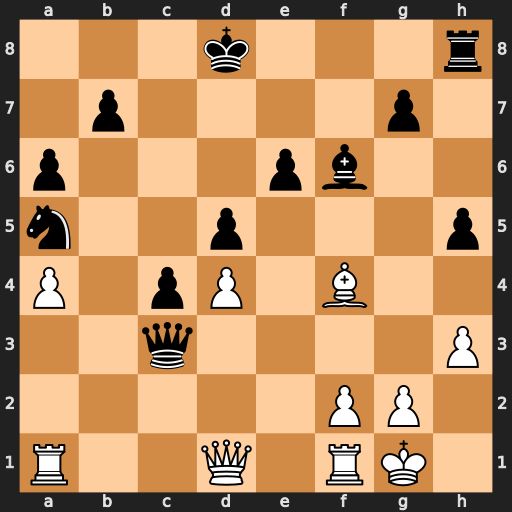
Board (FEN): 3k3r/1p4p1/p3pb2/n2p3p/P1pP1B2/2q4P/5PP1/R2Q1RK1
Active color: w
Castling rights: -
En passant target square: -
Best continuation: Bd2 Qxd4 Bxa5+